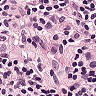
Metastatic tissue present: yes